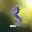
Label: 3